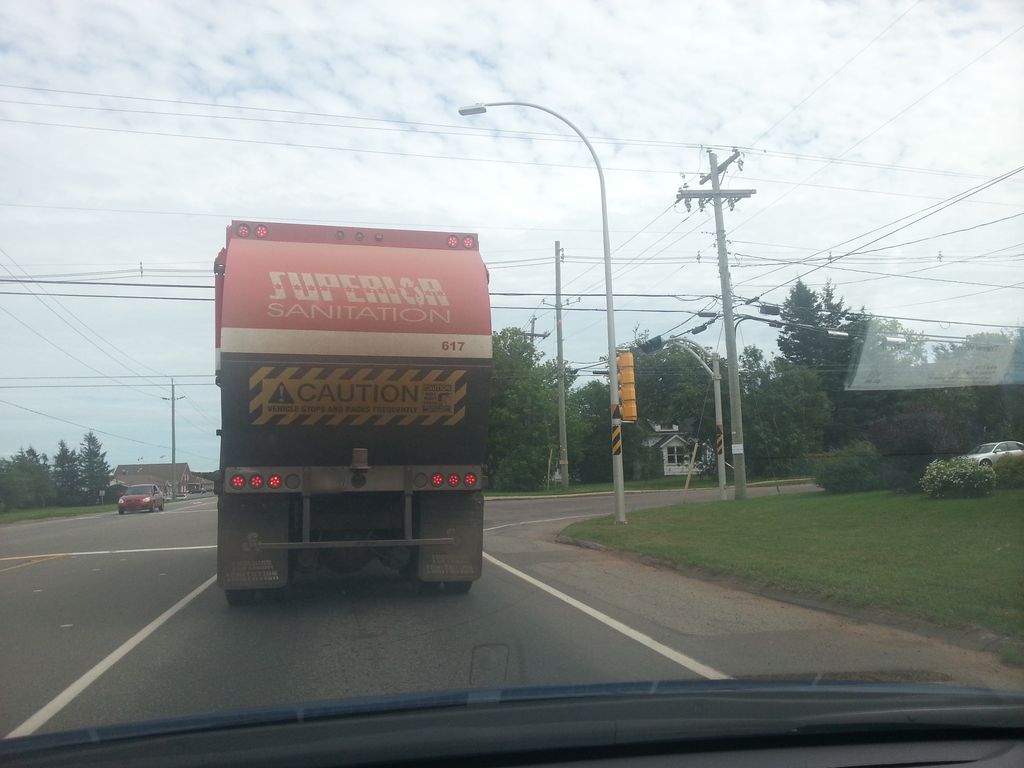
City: charlottetown